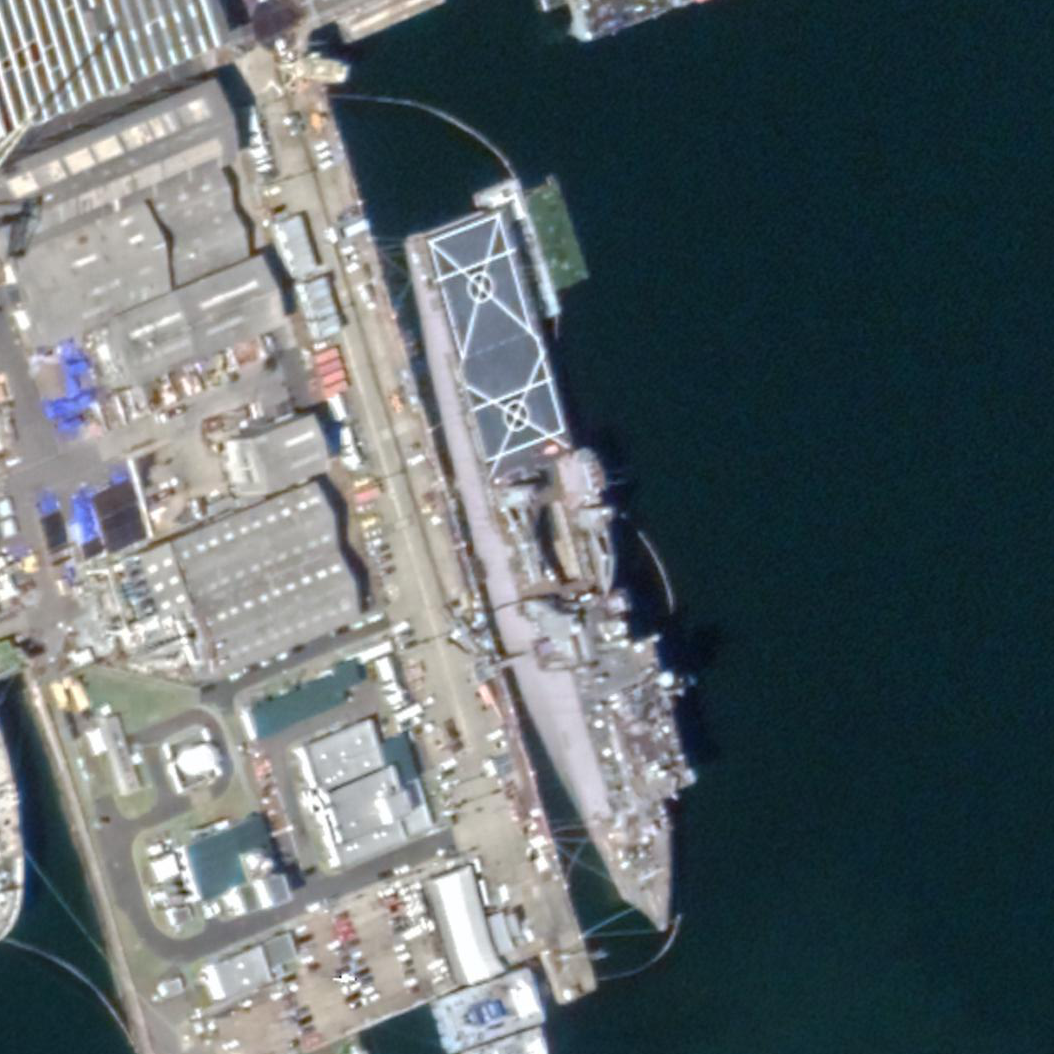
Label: combat